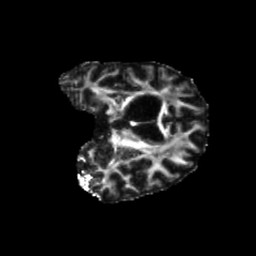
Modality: FA
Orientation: coronal
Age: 70
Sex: male
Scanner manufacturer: siemens
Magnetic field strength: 3 T
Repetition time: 5.25 s
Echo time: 0.08 s